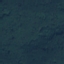
Land use / land cover: Forest